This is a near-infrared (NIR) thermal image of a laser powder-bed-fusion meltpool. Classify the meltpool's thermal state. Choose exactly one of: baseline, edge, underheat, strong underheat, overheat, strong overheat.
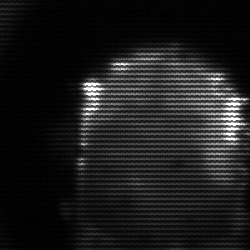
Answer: baseline